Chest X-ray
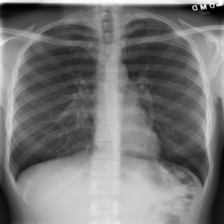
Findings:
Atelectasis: negative
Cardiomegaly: negative
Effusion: negative
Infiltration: positive
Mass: negative
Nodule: negative
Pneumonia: negative
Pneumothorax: negative
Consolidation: negative
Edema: negative
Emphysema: negative
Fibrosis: negative
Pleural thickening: negative
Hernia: negative